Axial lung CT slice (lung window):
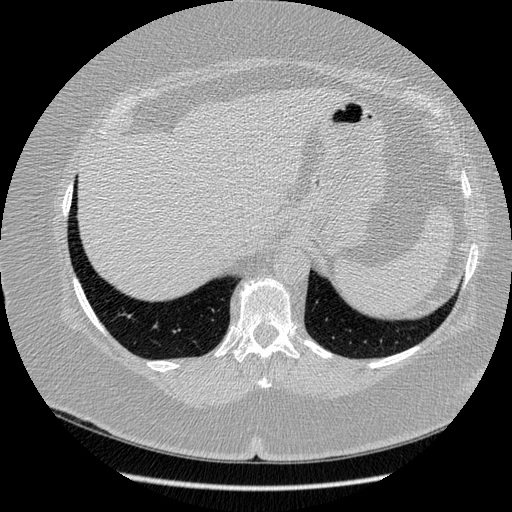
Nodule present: no